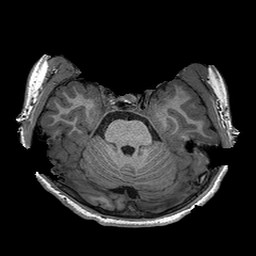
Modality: T1w
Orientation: coronal
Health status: healthy